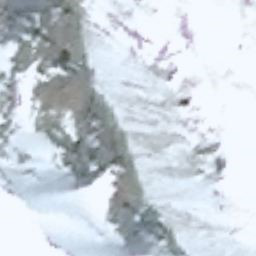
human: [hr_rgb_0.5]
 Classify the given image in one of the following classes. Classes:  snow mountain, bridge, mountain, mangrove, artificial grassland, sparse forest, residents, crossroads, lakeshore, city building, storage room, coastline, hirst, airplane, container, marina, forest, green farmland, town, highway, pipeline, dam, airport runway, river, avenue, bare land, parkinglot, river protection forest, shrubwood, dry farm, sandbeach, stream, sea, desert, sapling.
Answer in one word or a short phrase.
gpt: snow mountain